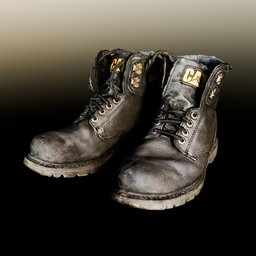
Label: people